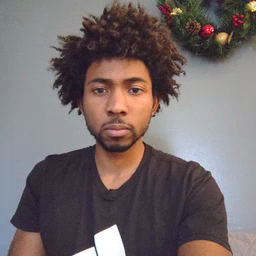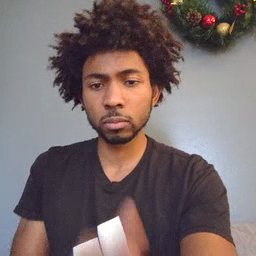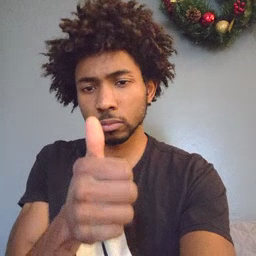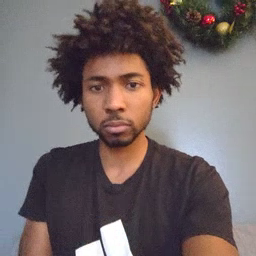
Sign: yourself